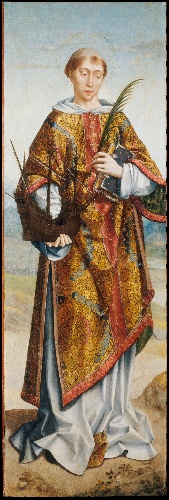
Title: Saint Vincent, Patron Saint of Lisbon
Artist: Frei Carlos
Artist bio: Portuguese, active second quarter 16th century
Object type: Painting
Classification: Paintings
Medium: Oil on wood
Dimensions: 64 x 20 7/8 in. (162.6 x 53 cm)
Department: European Paintings
Credit line: Bequest of Muriel Stokes, 1958
Accession year: 1958
Repository: Metropolitan Museum of Art, New York, NY
Tags: Books|Saints|Ships